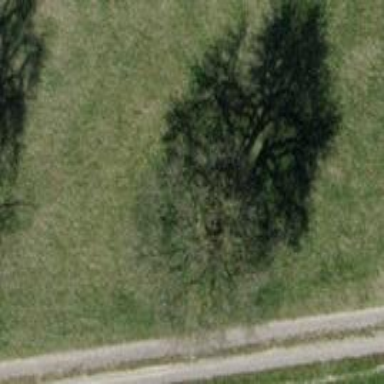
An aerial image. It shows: Beautiful tree in nature.